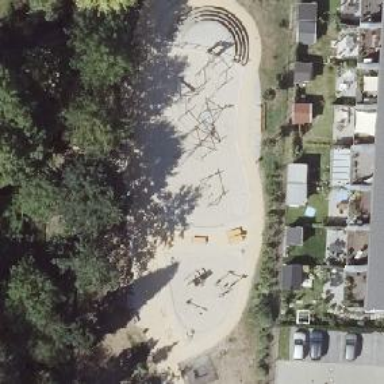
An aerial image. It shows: Sandpit playground area with natural sand.